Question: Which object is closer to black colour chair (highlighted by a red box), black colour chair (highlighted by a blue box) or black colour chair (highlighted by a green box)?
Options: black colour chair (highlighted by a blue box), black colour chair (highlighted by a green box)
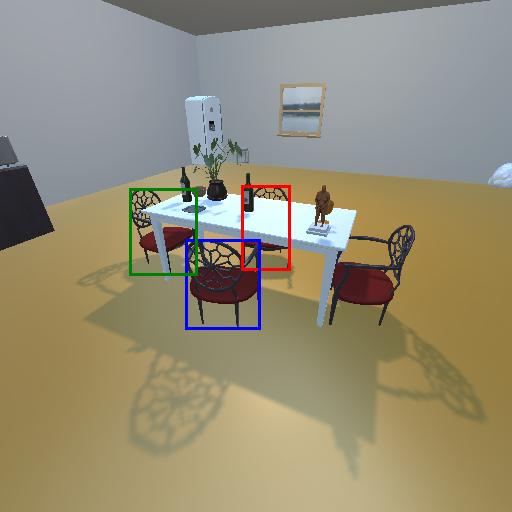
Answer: black colour chair (highlighted by a blue box)